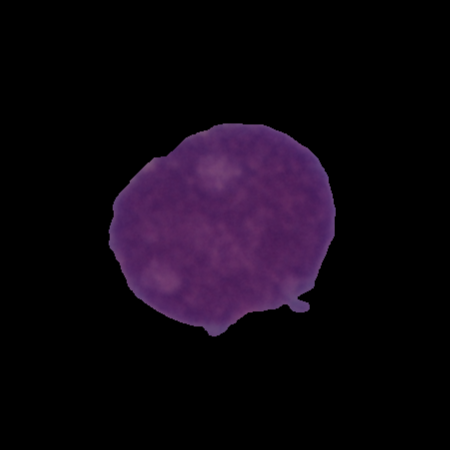
Label: cancer